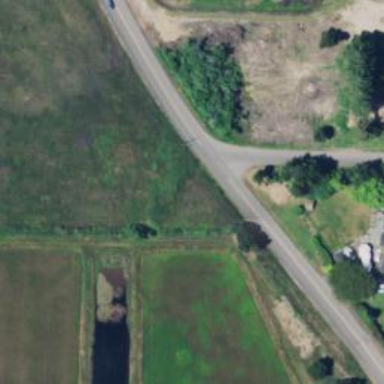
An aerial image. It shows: Farmland with cranberries as the crop.